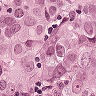
Metastatic tissue present: yes